Interaction volume radius: 5 \u00c5
Interaction volume height: 25 \u00c5
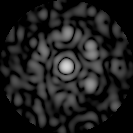
Disorder parameter: 0.6022